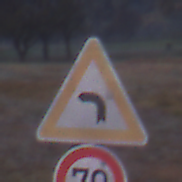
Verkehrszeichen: KurveLinks
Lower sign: Geschwindigkeit70
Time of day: SunriseSunset
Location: Outdoor (Nature)
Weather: Clear
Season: NotSpecified
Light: Natural